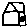
Label: house